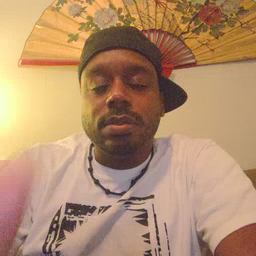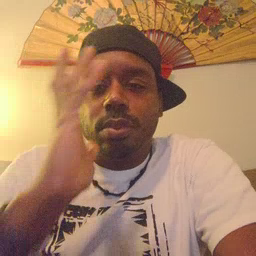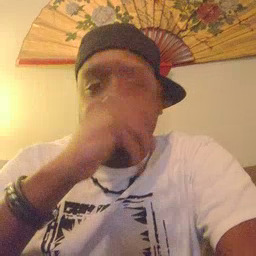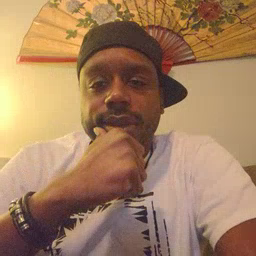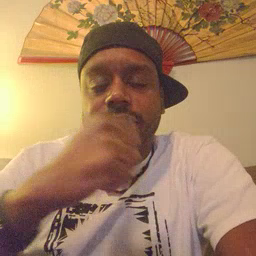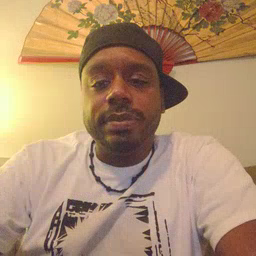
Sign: pretty